Question: I am trying to get the changed data using onchildchanged stream event in flutter, but the problem is it is getting every data under that node which are unchanged.
My Database:

Here if I am streaming rooms node, and try to change the room name ,stream is getting all the data under rooms node ,where I only want the changed node data which is room name in this case.
Flutter code :
'''
Query _userdIdQuery = FirebaseDatabase.instance.reference().child("users").child(FirebaseAuthData.auth.currentUser!.uid).child("rooms").orderByKey();
userIdDataAddSubscription = _userdIdQuery.onChildChanged().listen((event){
print(event.snapshot.value);
});
'''
I can compare the data with my local data in modal class, but I want a efficient/less data consuming method which is avoid getting unchanged data.
Is there any solution to fix it?
Edit: After some research I found that all the data under streaming node will be received when data changes so I think there is no other way to get only changed data.
Currently, I am thinking to stream multiple nodes ,will streaming multiple node impact app performance and network usage?
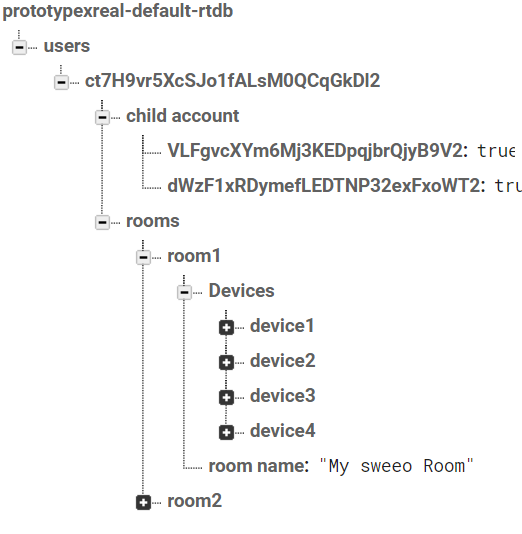
Answer: What you're seeing is the expected behavior. When you subscribe to 'onChanged' on '/users/$uid/rooms', you will get called whenever a room changes and you will get a snapshot of the entire room.
The server may send less data to the client than the entire node, but the SDK will always call your code with the complete snapshot of the room. If you want to know exactly what has changed in the room, you'll have to compare the previous data with the new snapshot in your application code.